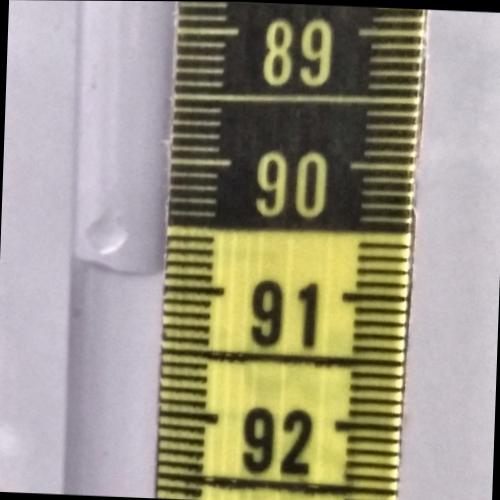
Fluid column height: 90.9 cm